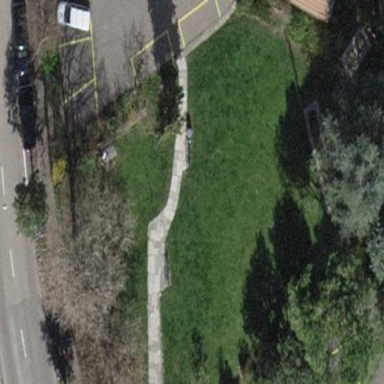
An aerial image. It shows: Park.